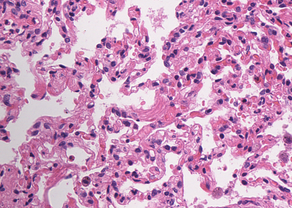
Tumor epithelial tissue: no
Tumor-associated stroma tissue: no
Normal tissue: yes